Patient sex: M
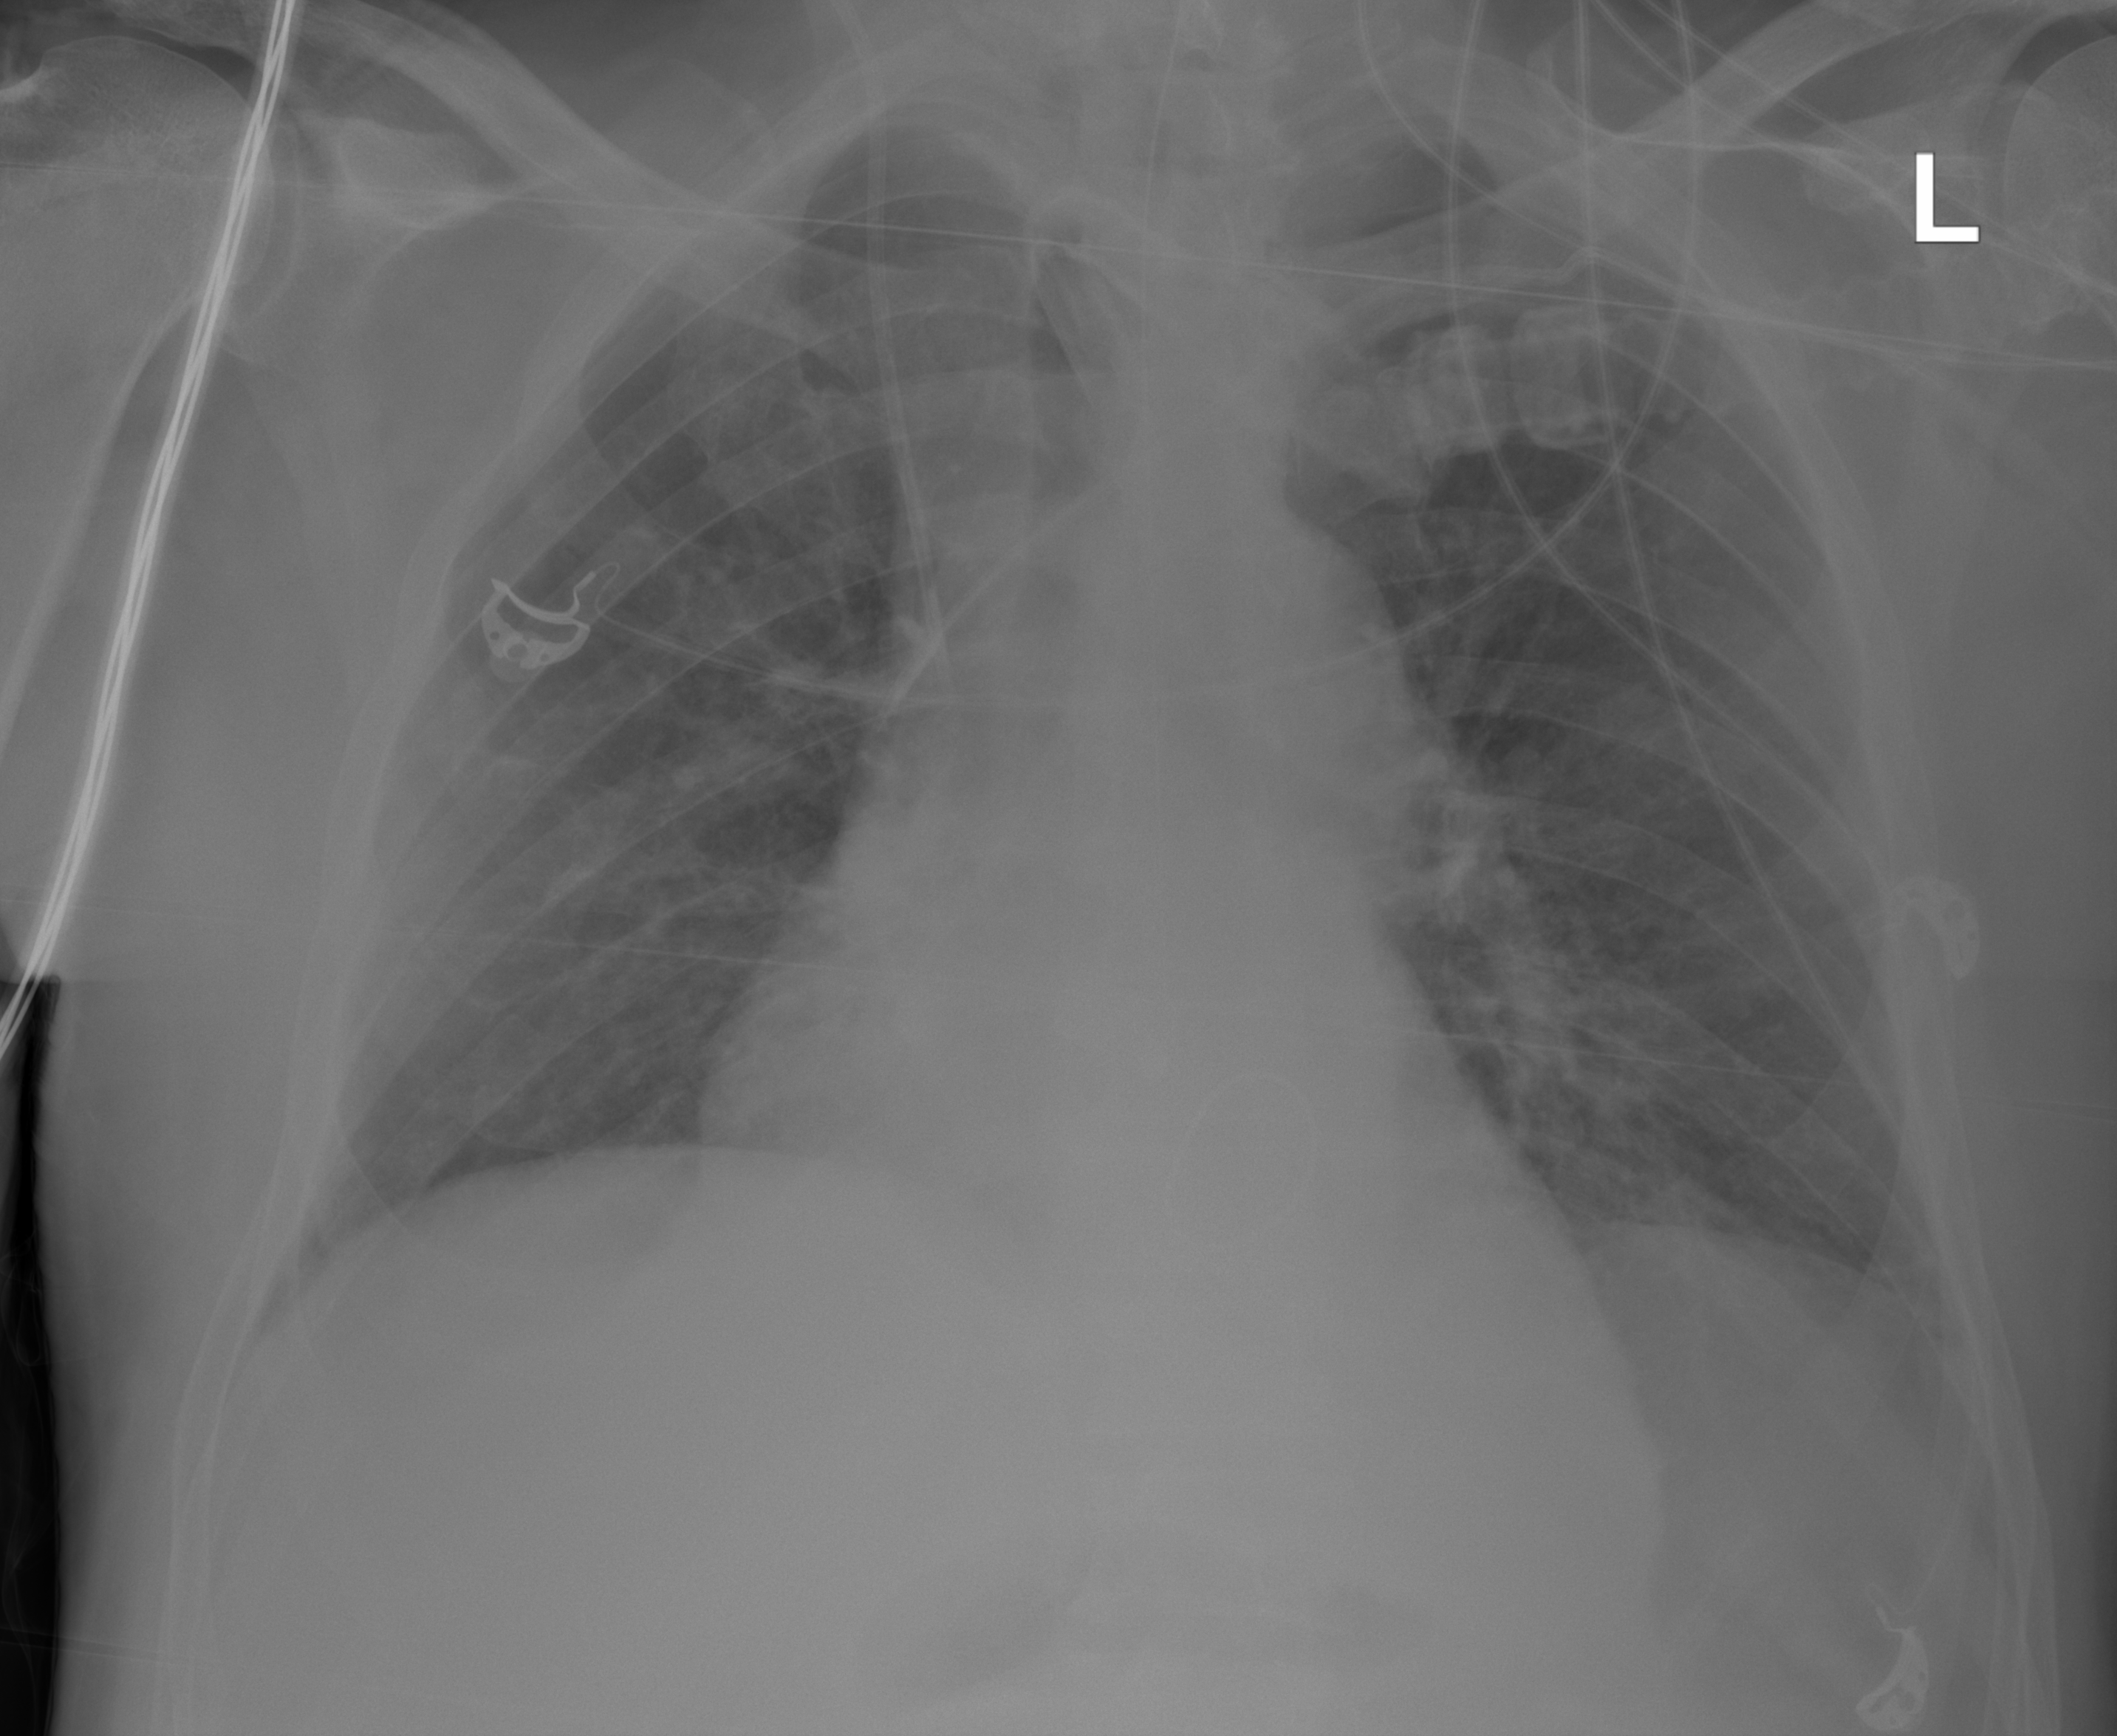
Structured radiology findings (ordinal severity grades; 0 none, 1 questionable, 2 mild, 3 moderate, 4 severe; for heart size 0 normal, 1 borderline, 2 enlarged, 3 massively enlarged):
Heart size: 2
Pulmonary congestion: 1
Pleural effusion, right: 0
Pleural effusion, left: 0
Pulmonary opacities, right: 1
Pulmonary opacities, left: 2
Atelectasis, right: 0
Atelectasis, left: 0